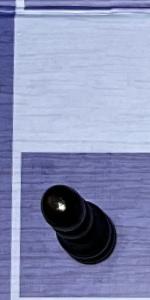
Label: Pawn_Black